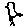
Label: bird